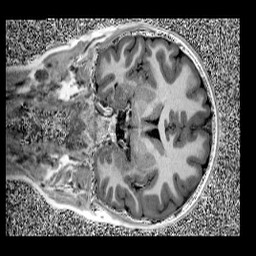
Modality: UNIT1
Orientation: coronal
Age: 10
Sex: male
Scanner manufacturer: siemens
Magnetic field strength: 3 T
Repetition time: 4 s
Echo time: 0.00303 s